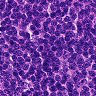
Metastatic tissue present: no